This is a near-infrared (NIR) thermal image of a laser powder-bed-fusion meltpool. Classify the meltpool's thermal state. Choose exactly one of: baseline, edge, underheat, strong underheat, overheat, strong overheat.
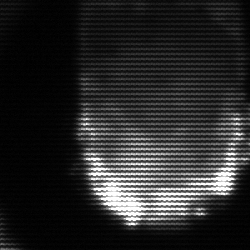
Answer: baseline